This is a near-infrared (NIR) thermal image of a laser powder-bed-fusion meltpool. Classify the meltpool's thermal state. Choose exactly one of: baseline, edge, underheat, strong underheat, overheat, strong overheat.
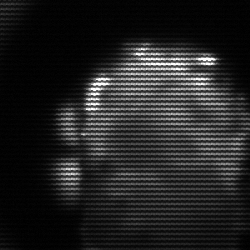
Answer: baseline